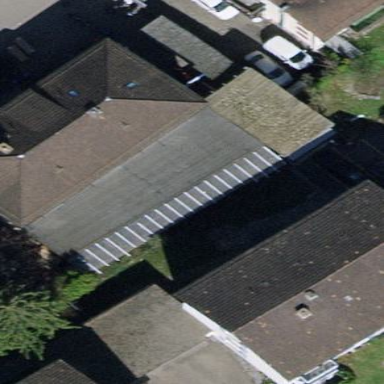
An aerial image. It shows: Building with tile roof.